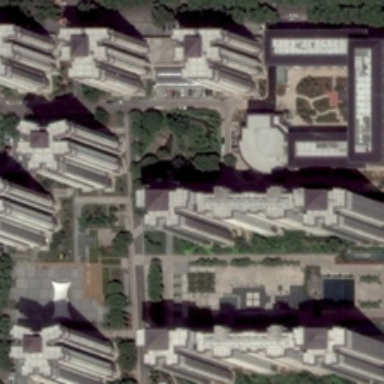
A building is in front of the central square, surrounded by dark green trees .